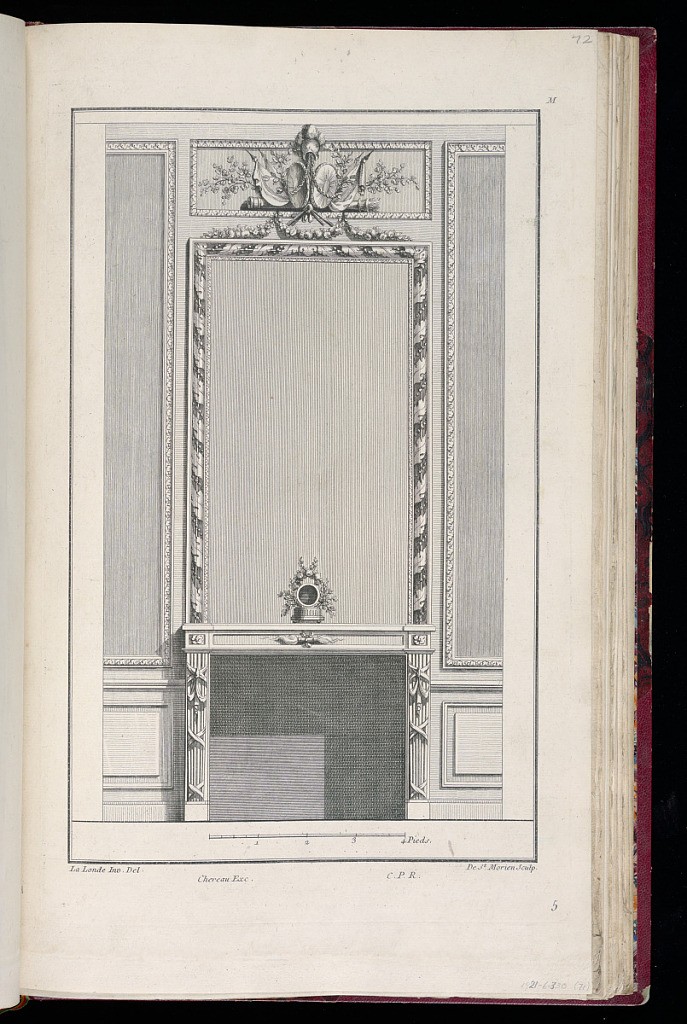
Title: Chimneypiece Design with Overmantel
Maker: Richard de Lalonde, French, active 1780–96
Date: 1775-1788
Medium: Etching on off-white laid paper
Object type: Print
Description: Chimneypiece design with war trophy (helmet, flags, quiver) at the overmantel. The frame of the mirror is ornamented with acanthus leave ribbon twist detail. There is a scale bar of four French feet ("4 Pieds") at the bottom. The plate is signed and numbered.